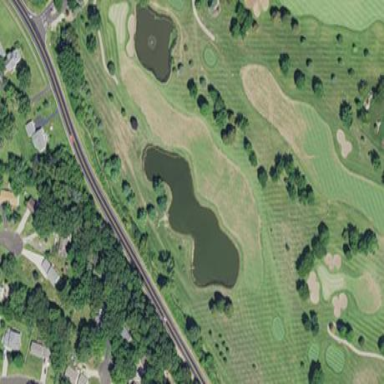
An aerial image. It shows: Scenic view of water hazard on golf course. The natural water feature adds beauty to the landscape.